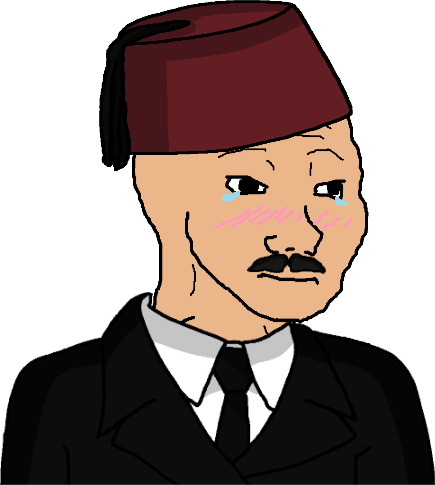
Label: 5_Doomer